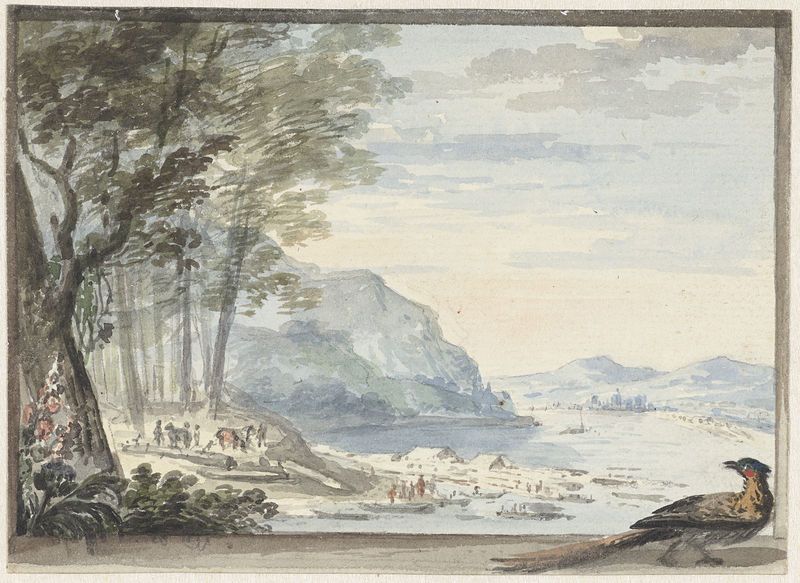
Titel: Rivierlandschap met op de voorgrond een fazant
Künstler: Aert Schouman
Standort: Amsterdam
Institution: Rijksmuseum
Schlagwörter: people, green, clouds, sky, lake, mountain, orange, sand, water, trees, color, bird, hut, animal, bir